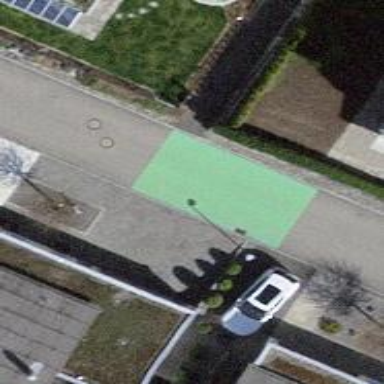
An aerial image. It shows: Footway made of paving stones.